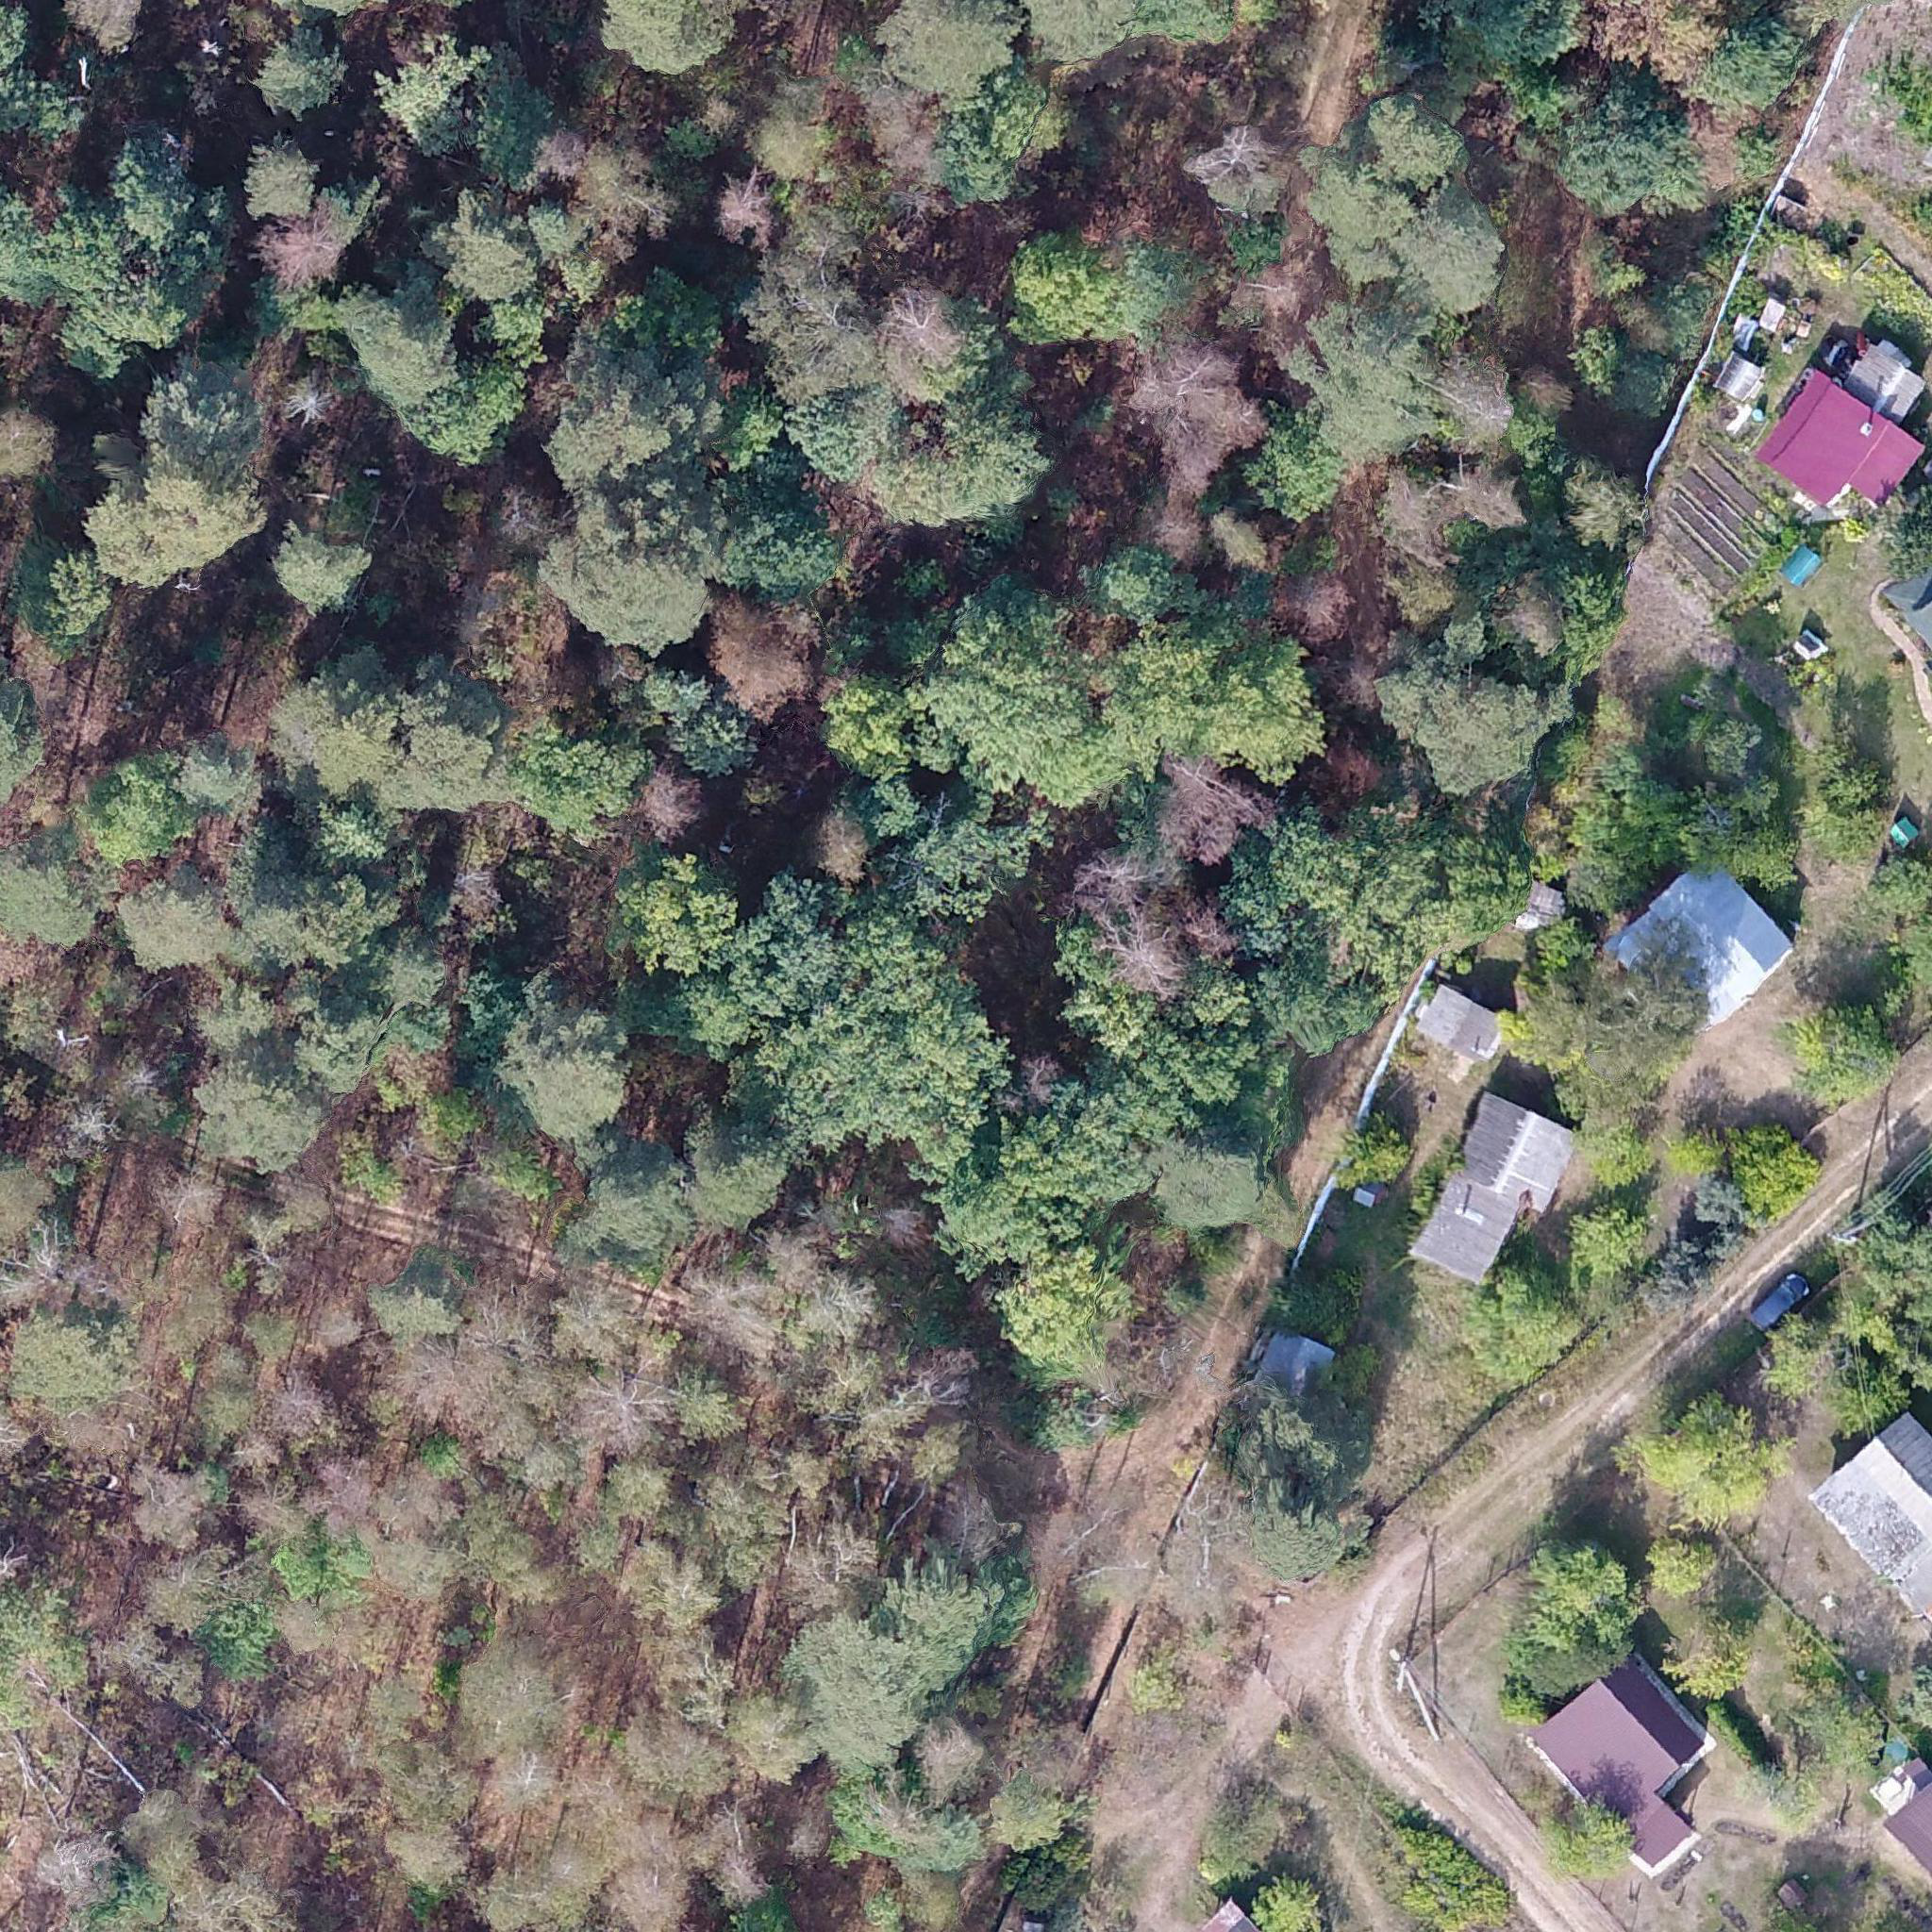
Biome: Sarmatic mixed forests